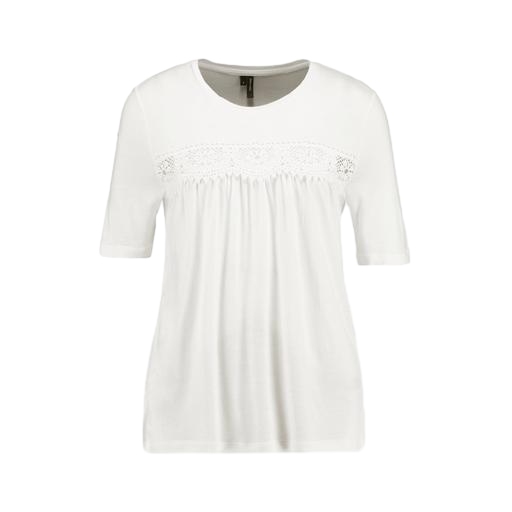
lace-yoke t-shirt, white lace-trim t-shirt, white lace-trimmed short-sleeved t-shirt, white background